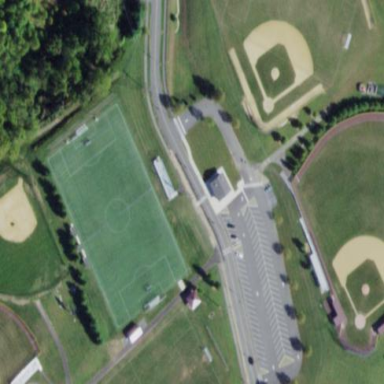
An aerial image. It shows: Soccer pitch for leisureland activities.